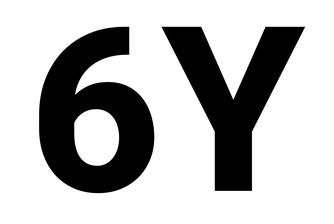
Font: Roboto_ExtraBold